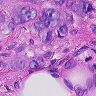
Metastatic tissue present: yes